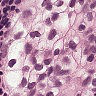
Metastatic tissue present: yes